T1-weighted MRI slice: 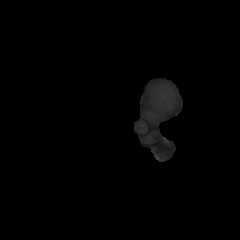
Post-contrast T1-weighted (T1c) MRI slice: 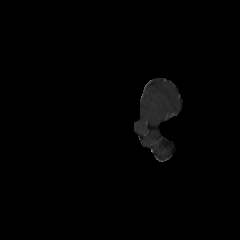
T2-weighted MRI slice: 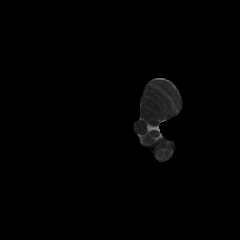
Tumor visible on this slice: no